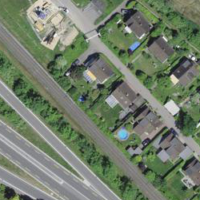
EUNIS habitat code: 54
Species observed at this site:
Eristalis pertinax
Oenothera glazioviana
Acer campestre